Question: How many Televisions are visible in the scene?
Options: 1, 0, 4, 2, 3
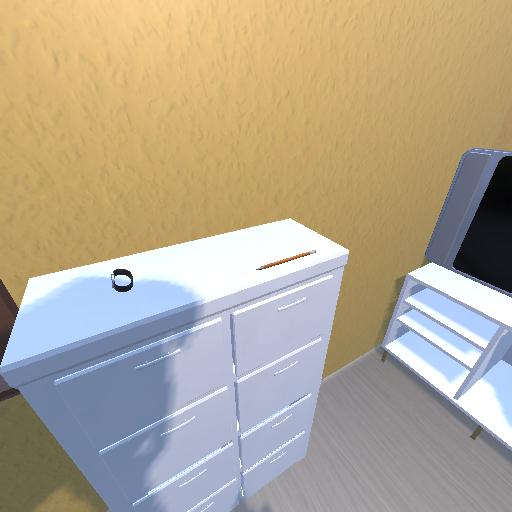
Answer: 1